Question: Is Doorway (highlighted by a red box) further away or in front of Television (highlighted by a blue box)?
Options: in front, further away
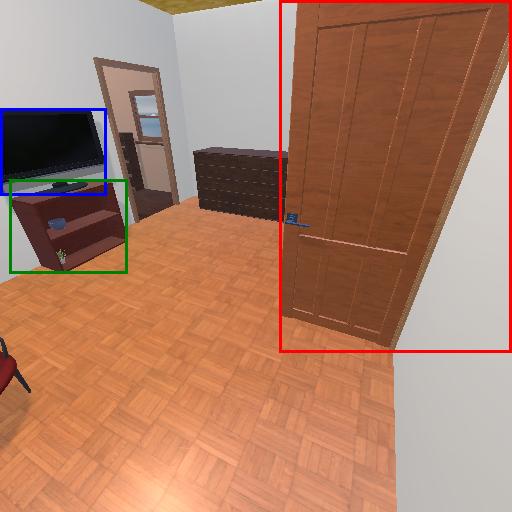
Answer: in front